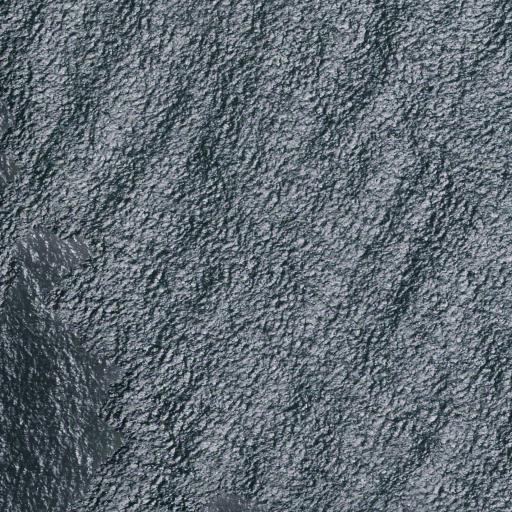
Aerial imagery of valley in California named Scripps Canyon containing only open water